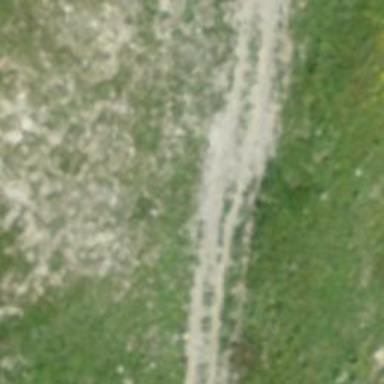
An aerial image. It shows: Advanced downhill track with ground surface. The track is grade 4 in difficulty.